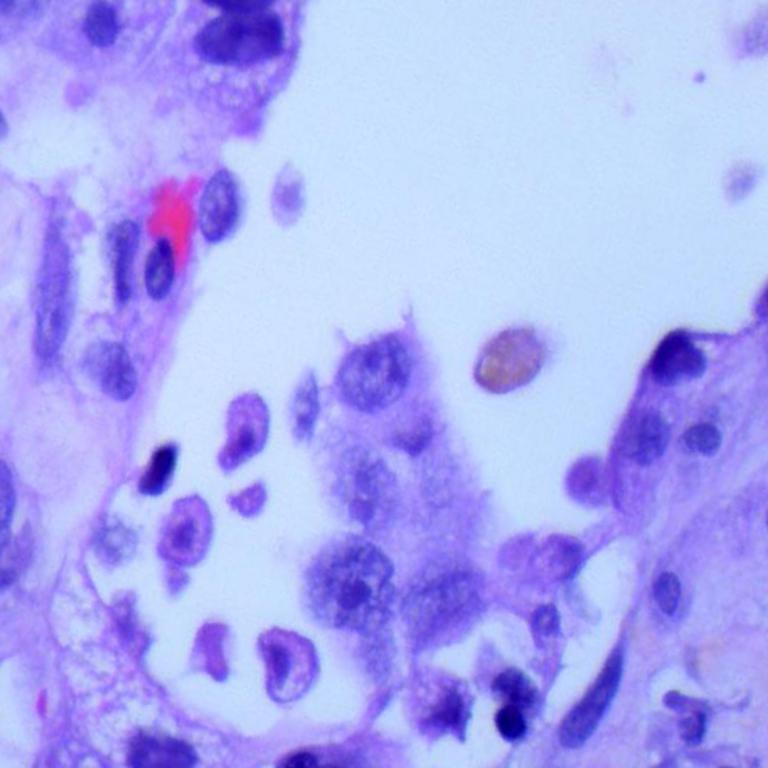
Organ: lung
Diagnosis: adenocarcinomas